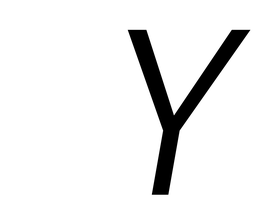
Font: Poppins-LightItalic